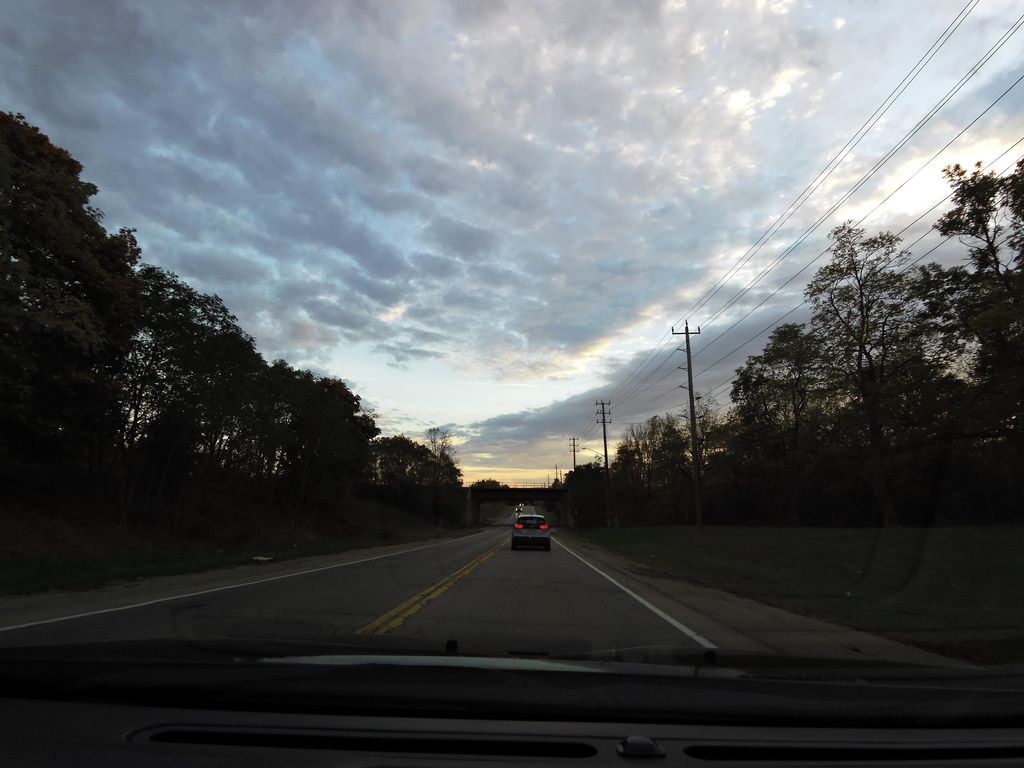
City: hamilton